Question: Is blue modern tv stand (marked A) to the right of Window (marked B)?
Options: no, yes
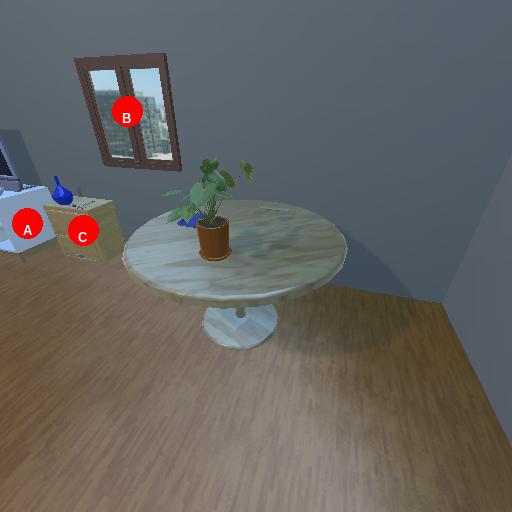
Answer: no